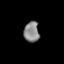
Tissue: lung
Cell type: Fibroblasts
Senescence score: 0.6521
Nuclear area (px): 307
Mean DAPI intensity: 135.775